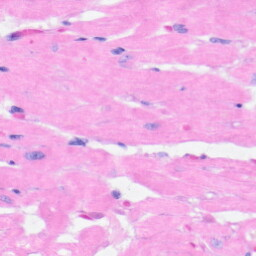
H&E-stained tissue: Heart